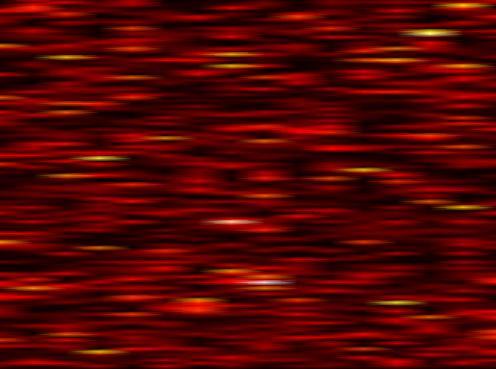
Label: WOLA